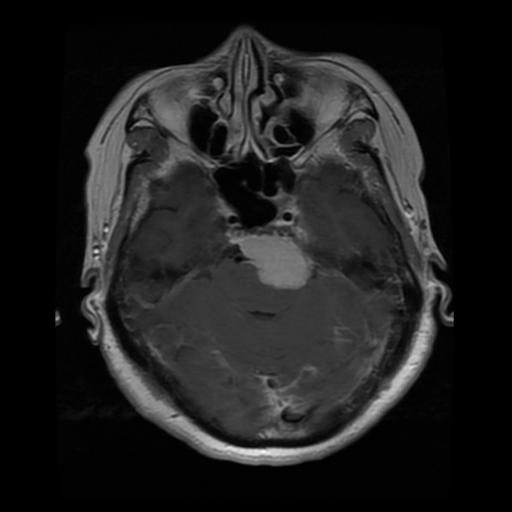
Label: meningioma